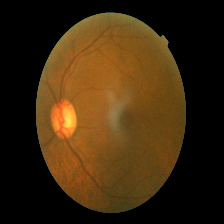
Diabetic retinopathy grade: Mild